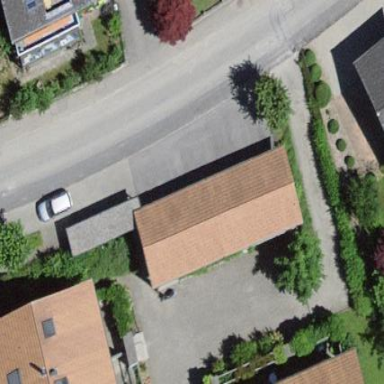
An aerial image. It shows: View of roof of building.